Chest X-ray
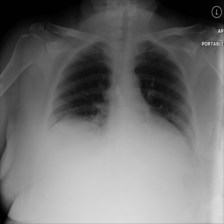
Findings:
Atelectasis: negative
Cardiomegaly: negative
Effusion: negative
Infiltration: negative
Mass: negative
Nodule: negative
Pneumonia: negative
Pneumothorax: negative
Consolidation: negative
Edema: negative
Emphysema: negative
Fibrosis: negative
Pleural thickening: negative
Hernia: negative